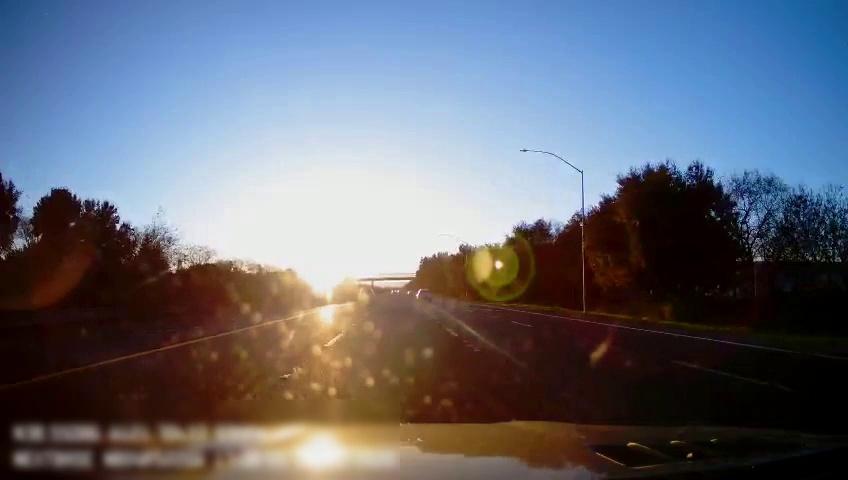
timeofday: Day
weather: Sunny
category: Drivable Space
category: Vehicles | SUV
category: Vehicles | SUV
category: Lanes | Alternate Lane
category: Lanes | Current Lane
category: Lanes | Current Lane
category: Lanes | Alternate Lane
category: Lanes | Alternate Lane